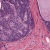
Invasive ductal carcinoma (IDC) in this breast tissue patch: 0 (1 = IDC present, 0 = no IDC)